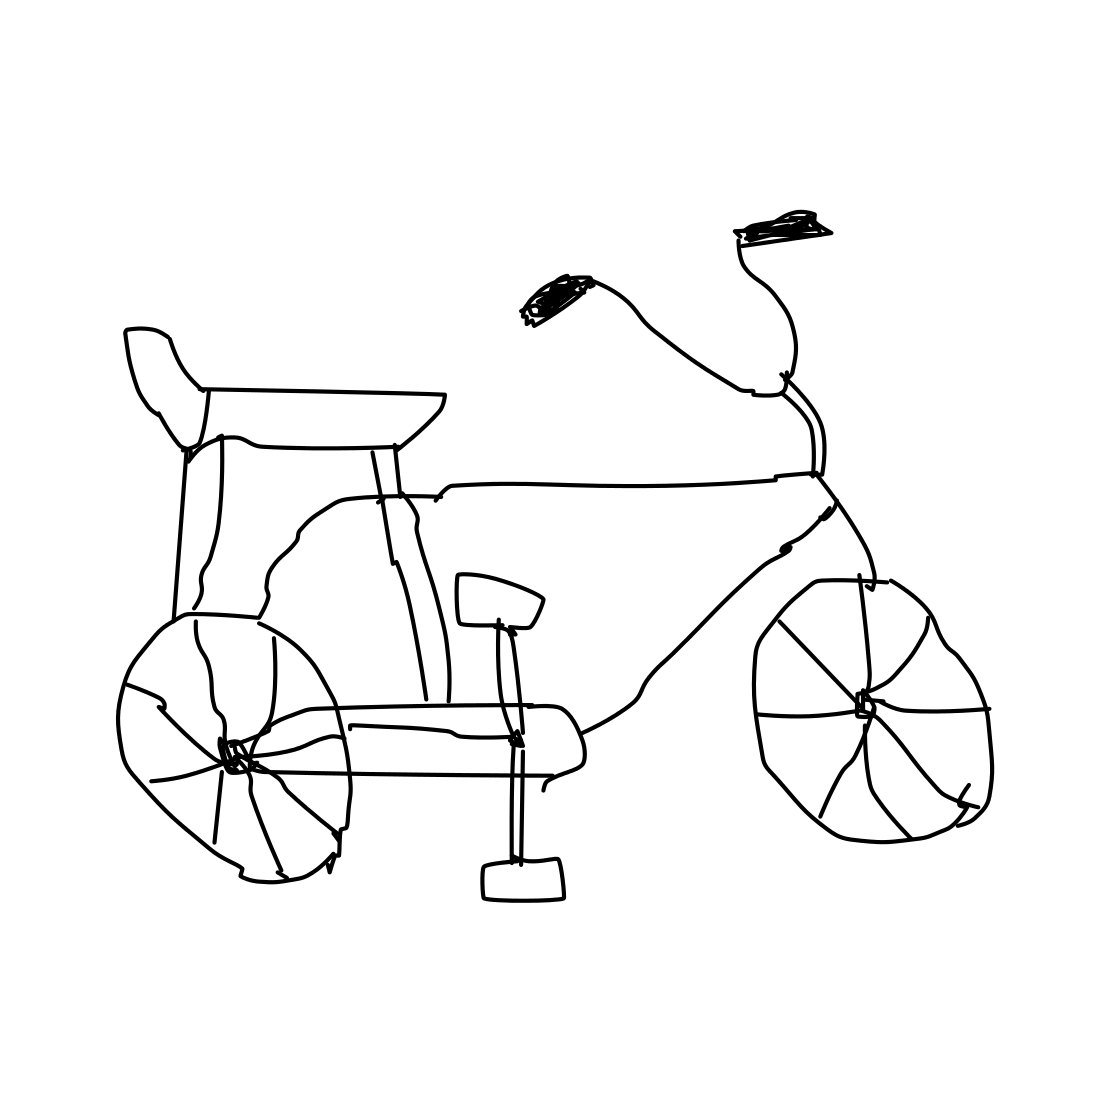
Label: bicycle